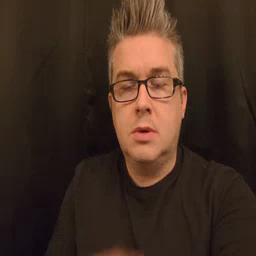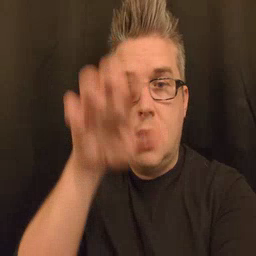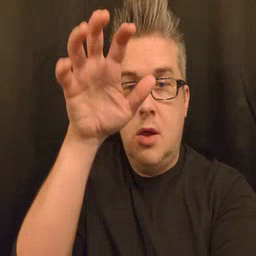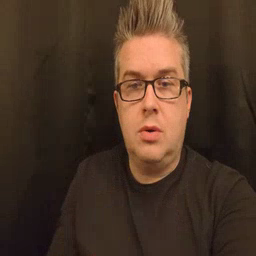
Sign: alligator